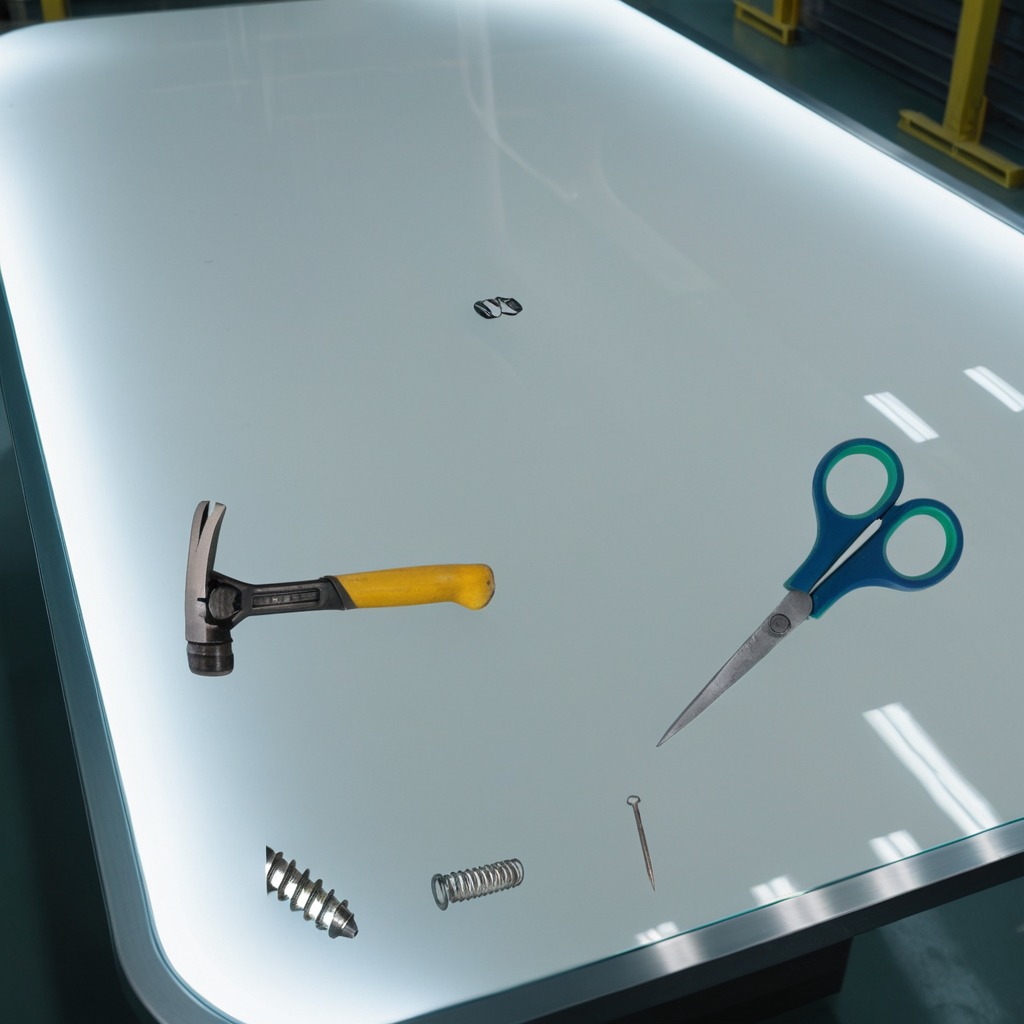
A metal machine screw, an iron nail, a hammer, a coiled metal spring, and a pair of scissors are lying on the table.